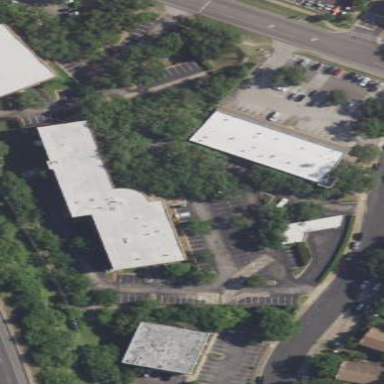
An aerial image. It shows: Building.